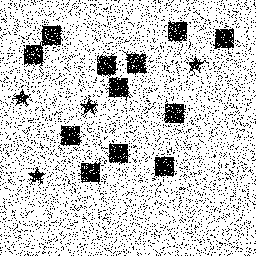
Squares: 12
Triangles: 0
Stars: 4
Total shapes: 16